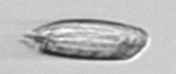
Label: Katodinium_or_Torodinium